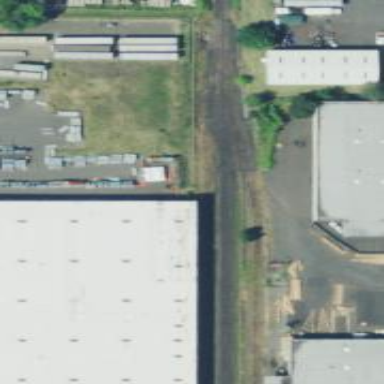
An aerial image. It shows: Rail spur service.